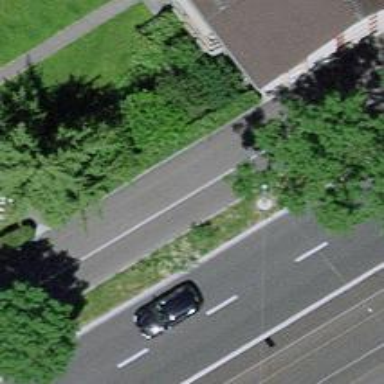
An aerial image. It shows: Tree-lined avenue.